Question: I am wondering how to make a drop-down window like in iCal. Should I just use a borderless NSWindow and an NSView with a rounded-rect drawn in it? Or is there an apple-provided solution?

Thanks.
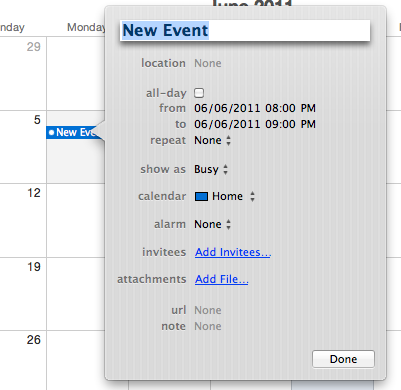
Answer: There is currently no Apple-provided solution. <URL> is probably a good starting point.